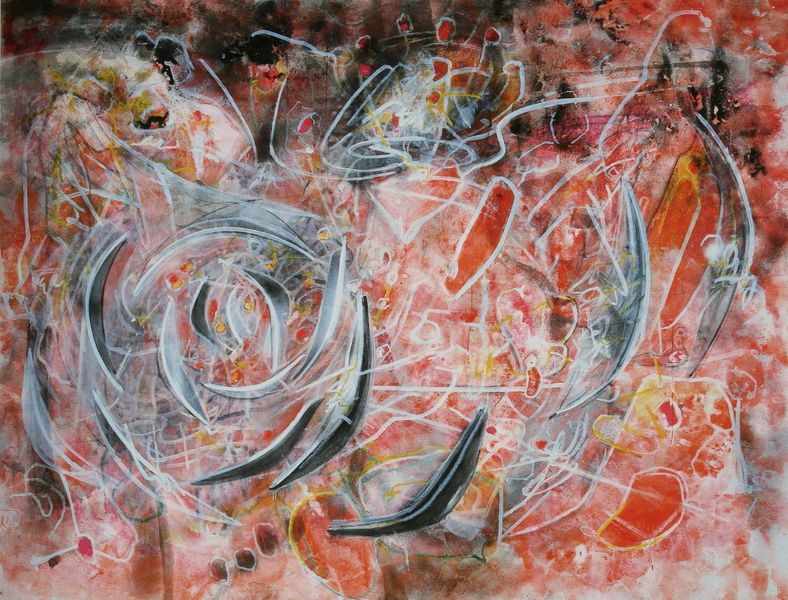
Titel: A l'intérieur de la rose, Im Innern der Rose
Künstler: Roberto Matta
Standort: Paris
Institution: Privatsammlung
Schlagwörter: blau, dunkel, gemälde, weiß, gelb, bewegung, blume, blumen, bunt, grau, hell, hintergrund, schwarz, vordergrund, zeichnung, blüte, blüten, rose, rot, bild, innen, rosa, rund, chaos, wellen, abstrakt, farben, hitze, modern, formen, linien, figuren, sturm, striche, punkte, dunkelgrau, strahlen, linie, form, konturen, strich, kreise, wirr, geometrisch, verwischt, kiefer, hellgrau, durchsichtig, fäden, blasen, spirale, netz, farbenspiel, informel, splitter, gewoben, klekse, chaotisch, werner, anselm, ernergie, russig, umschlossen